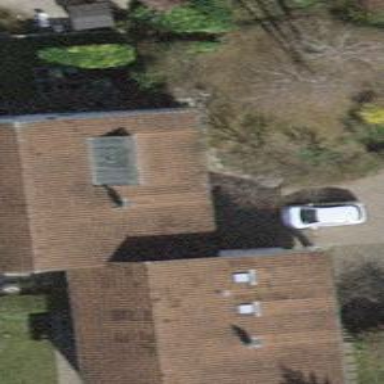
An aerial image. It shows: Semi-detached house.